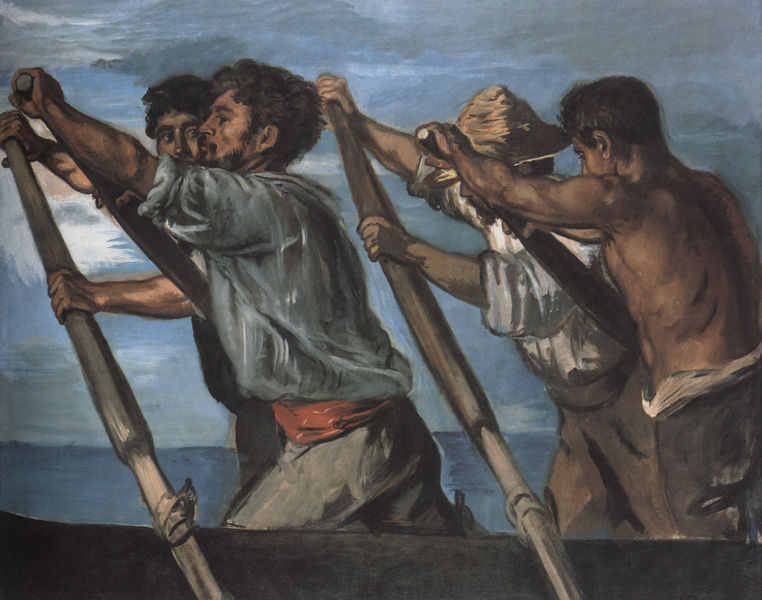
Titel: Ruderer
Künstler: Hans von Marées
Standort: Berlin
Institution: Alte Nationalgalerie
Schlagwörter: blau, dunkel, gemälde, gewitter, gruppe, hand, himmel, mann, meer, nackt, wasser, weiß, wolken, frauen, gelb, ocker, see, abend, ausschnitt, bewegung, braun, brust, frisur, grau, haar, holz, hut, licht, männer, nacht, nase, ohr, profil, rücken, schwarz, blick, gürtel, rot, wolke, beige, bart, bärte, hemd, hose, jung, arm, arme, band, blicke, falten, hosenbund, kleidung, stehen, ärmel, hände, dämmerung, horizont, wind, sonne, haare, realismus, stehend, locken, arbeit, boot, kahn, paddel, pferde, ruder, schärpe, schiff, hosen, hemden, arbeiter, strohhut, kraft, muskeln, ruderboot, ruderer, rudern, faltenwurf, halbakt, oberkörper, griff, vier, gestänge, mond, courbet, stangen, linie, mondschein, chapeau, stöcke, leinwand, schritt, hochgekrempelt, stäbe, kräftig, ciel, plakativ, fatigue, esquisse, staken, äl, travail, noirs, mer, quartett, barque, padeln, hommes, naples, marees, bateau, flößer, habits, rotes band, voyage, bootsrand, naackt, bootschiff, bootswand, fresques, hans von, marins, rameurs, océan, jemd, rame, rames, effort, ramer, esclavage, pagayer, rudernd